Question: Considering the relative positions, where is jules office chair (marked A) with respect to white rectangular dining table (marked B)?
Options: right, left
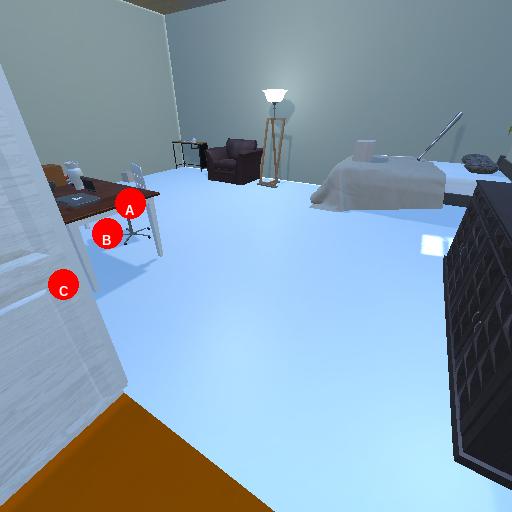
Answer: right